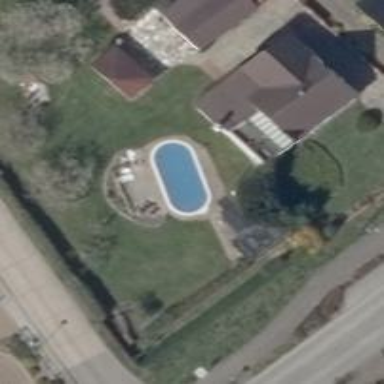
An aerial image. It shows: Swimming pool located in leisure land.